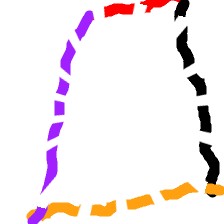
Shape: trapezoid